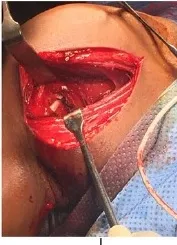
Intraoperative photographs of the Tension-slide technique of proximal biceps tendodesis using an EndoButton reproducing anatomical length-tension relationship. End of the procedure showing proximal biceps tenodesis at distal bicipital groove.
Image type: medical_photograph (other_medical_photograph)